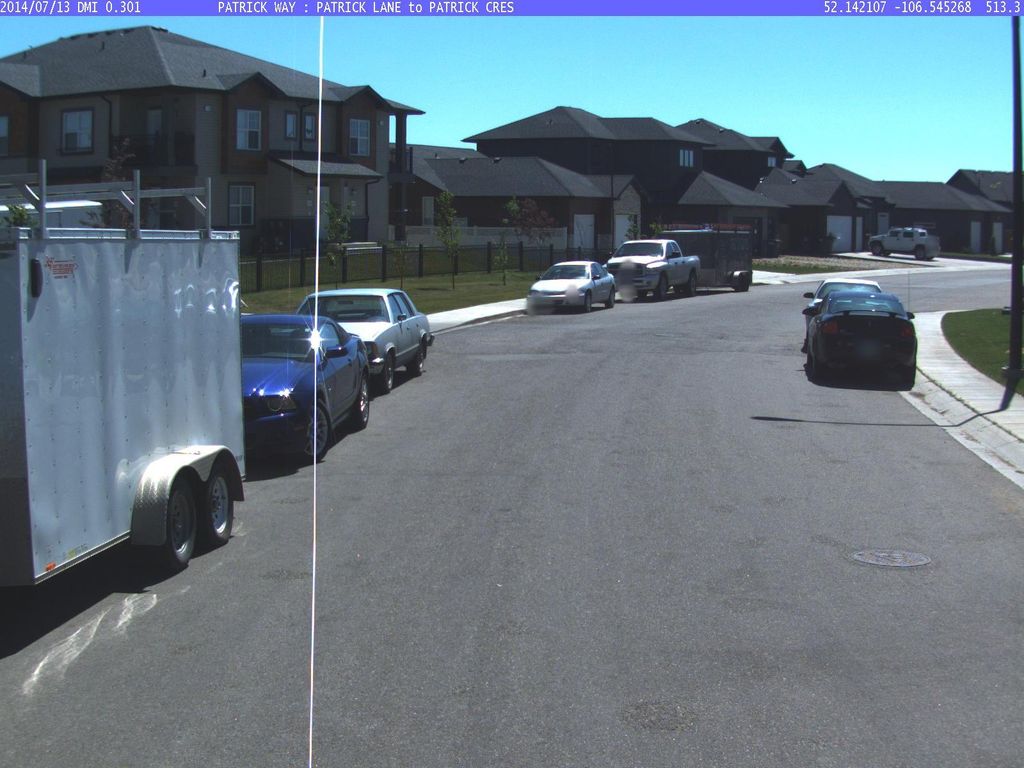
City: saskatoon